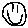
Label: smiley face